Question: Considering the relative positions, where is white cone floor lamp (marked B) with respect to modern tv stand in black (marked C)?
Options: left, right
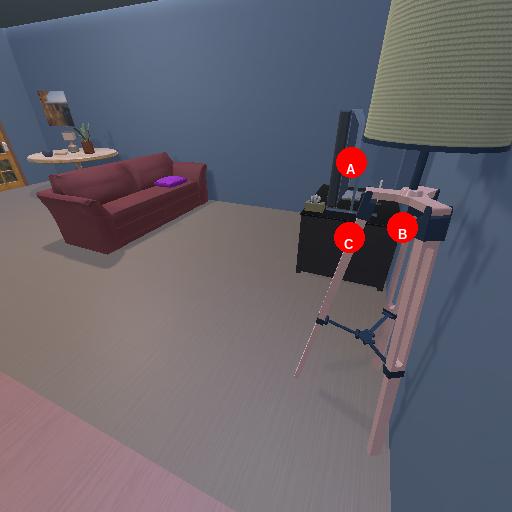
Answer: left